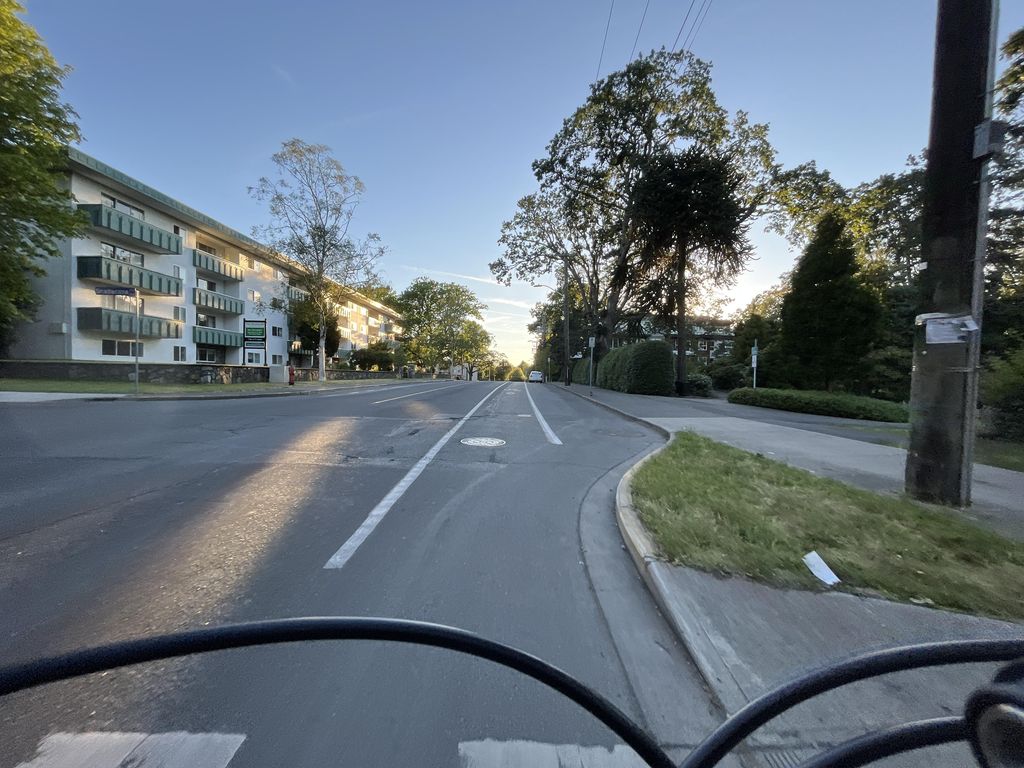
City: victoria